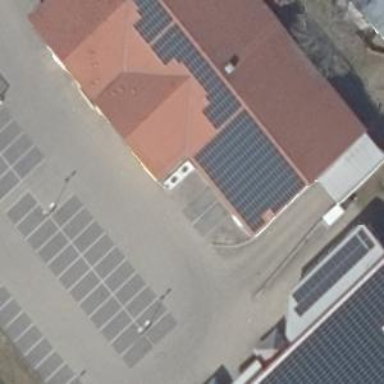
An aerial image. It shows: Solar power generator utilizing photovoltaic technology with solar photovoltaic panels.